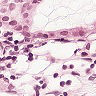
Metastatic tissue present: yes